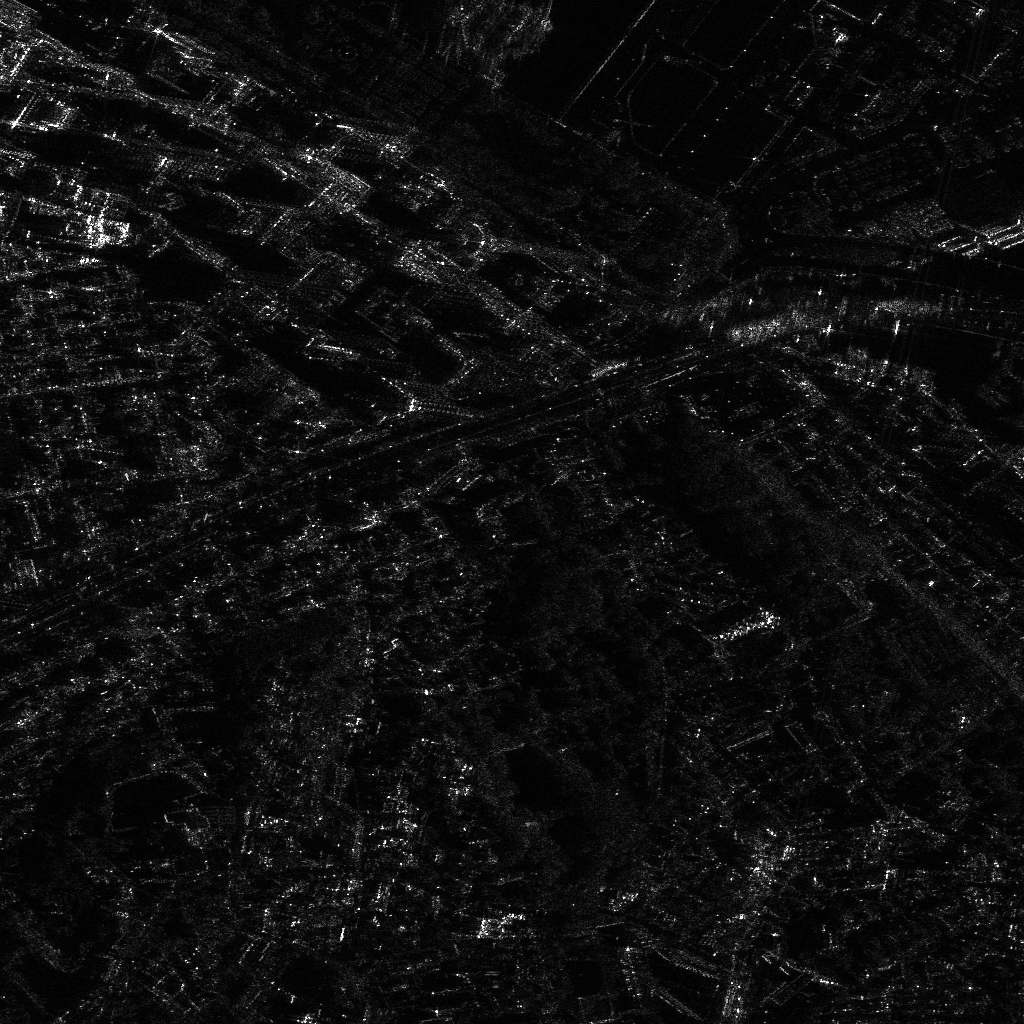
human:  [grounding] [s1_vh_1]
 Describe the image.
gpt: In the satellite image, there is  <ref>1 medium container </ref> <box>[[48, 0, 49, 8, 33]]</box> located at top,  <ref>1 large container </ref> <box>[[50, 0, 52, 10, 35]]</box> located at top,  <ref>1 medium container </ref> <box>[[98, 21, 99, 25, 72]]</box> located at top right.